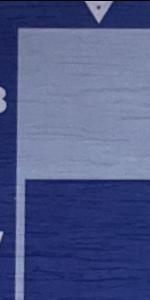
Label: Empty